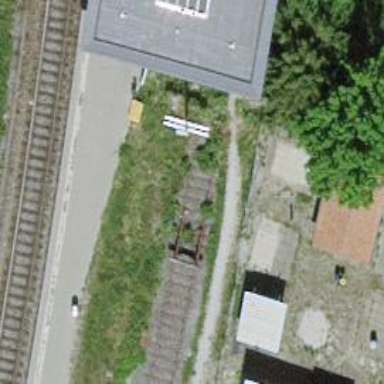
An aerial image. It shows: Single-track spur railway line.